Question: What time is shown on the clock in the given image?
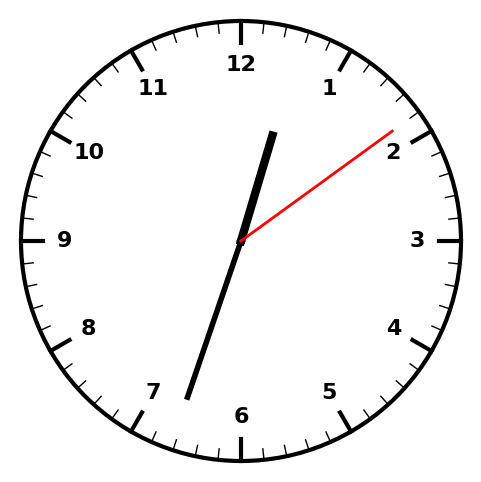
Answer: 12:33:09